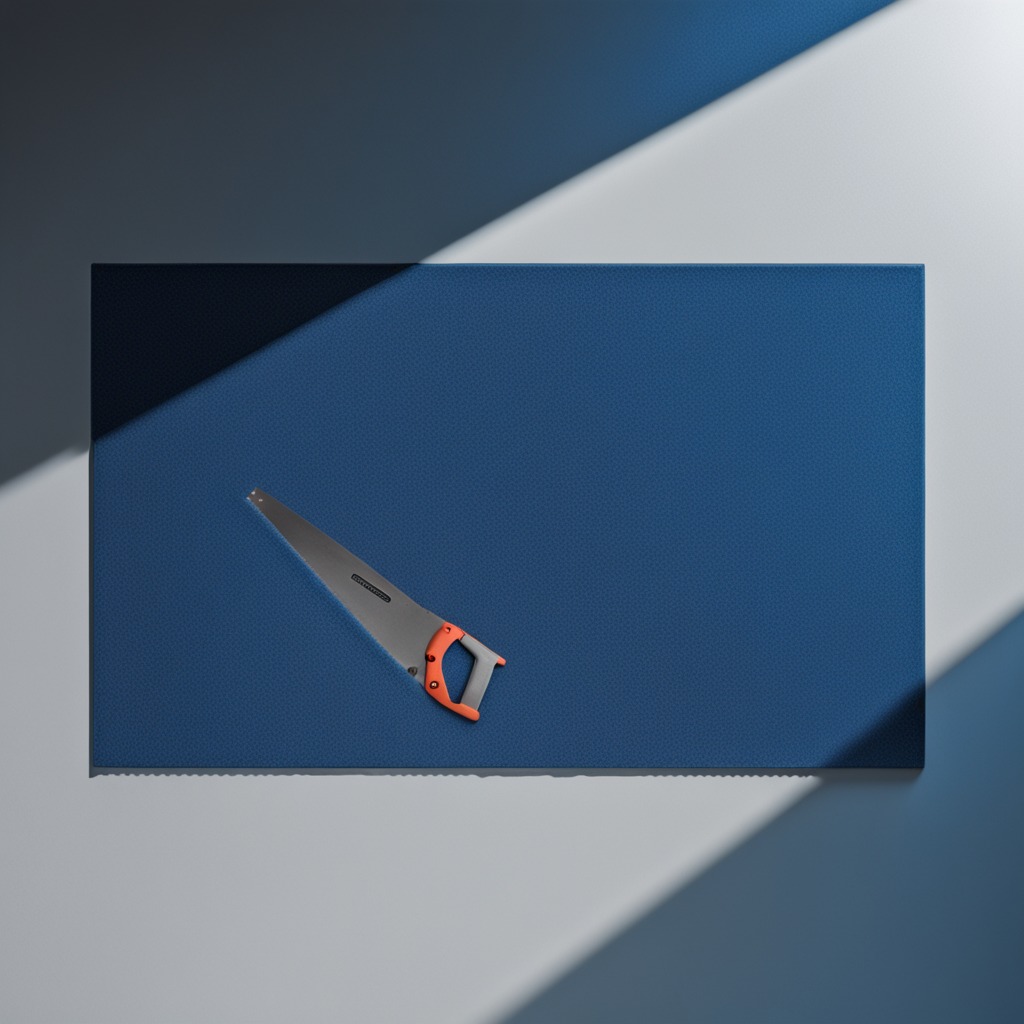
A metal saw is lying on the granite tabletop.